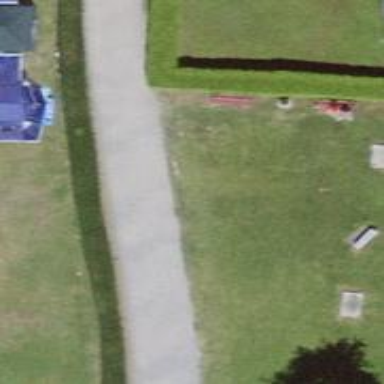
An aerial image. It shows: Red bench.